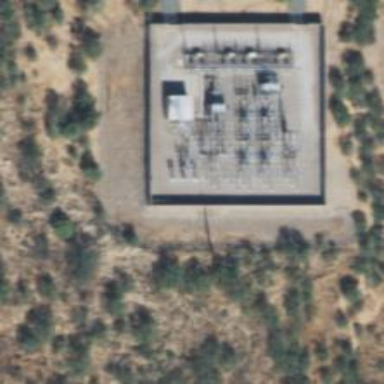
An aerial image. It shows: Switch used for power control.